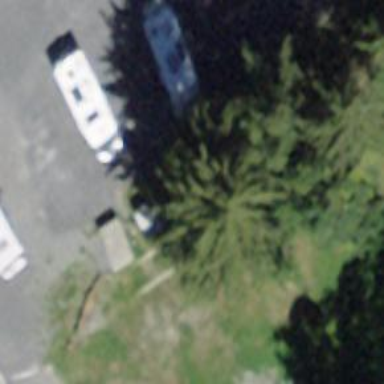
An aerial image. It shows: Charging station.